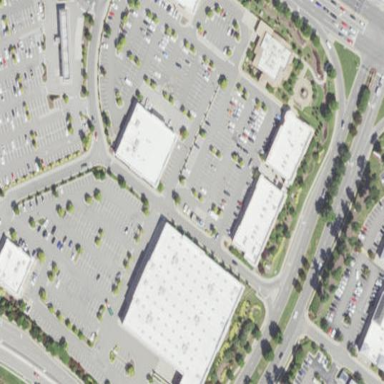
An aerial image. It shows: Parking area with surface.